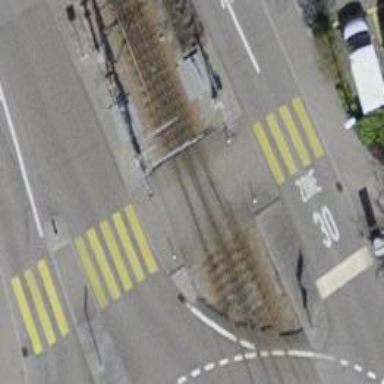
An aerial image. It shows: Railway crossing with traffic signals.